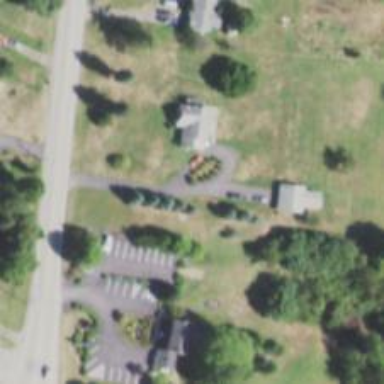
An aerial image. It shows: Driveway leading to service road.